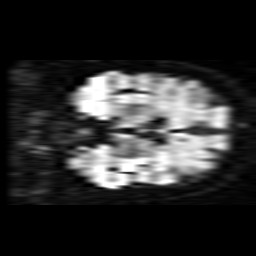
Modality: TRACE
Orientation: coronal
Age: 81
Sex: female
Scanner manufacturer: philips
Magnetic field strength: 1.5 T
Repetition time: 4.808 s
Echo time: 0.07764 s